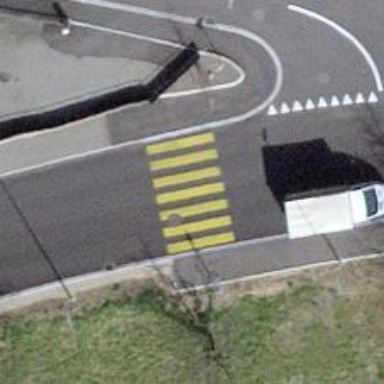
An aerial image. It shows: Uncontrolled zebra crossing with zebra markings.